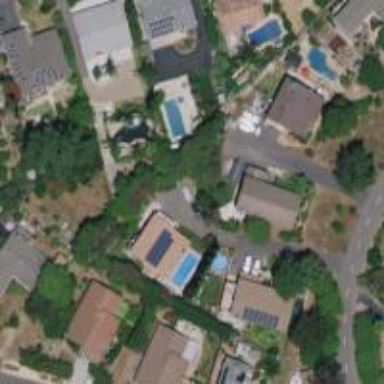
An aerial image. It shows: Driveway.